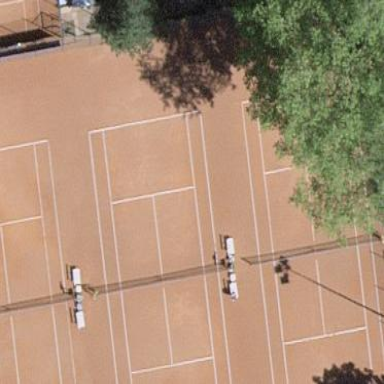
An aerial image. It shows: Tartan tennis court on pitch designated for leisure land.